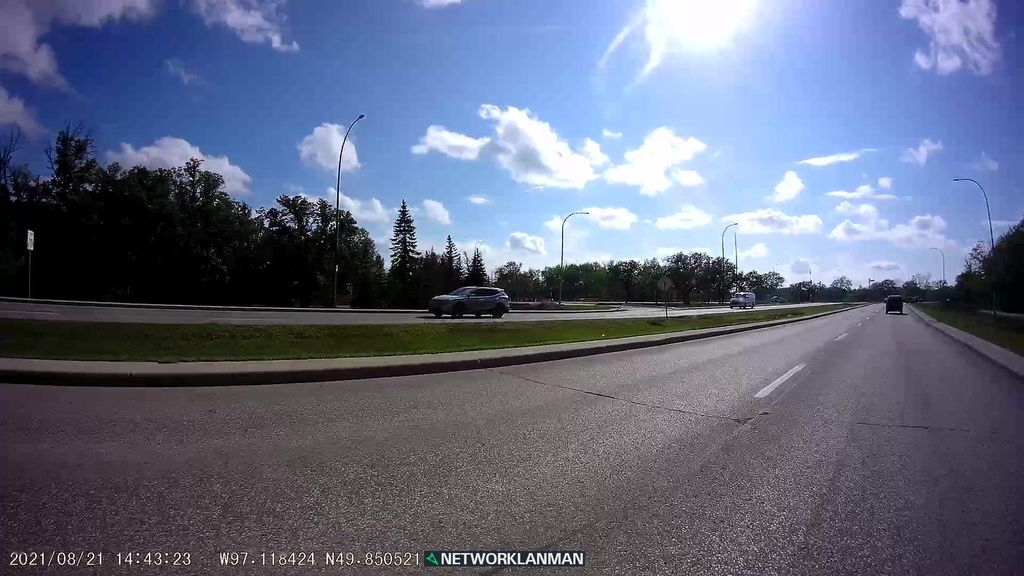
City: winnipeg